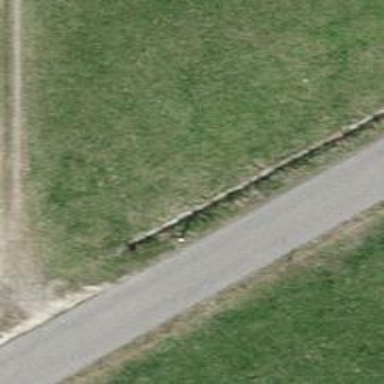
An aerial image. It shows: Culvert tunnel underneath ditch.